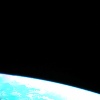
Label: space